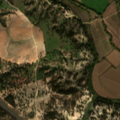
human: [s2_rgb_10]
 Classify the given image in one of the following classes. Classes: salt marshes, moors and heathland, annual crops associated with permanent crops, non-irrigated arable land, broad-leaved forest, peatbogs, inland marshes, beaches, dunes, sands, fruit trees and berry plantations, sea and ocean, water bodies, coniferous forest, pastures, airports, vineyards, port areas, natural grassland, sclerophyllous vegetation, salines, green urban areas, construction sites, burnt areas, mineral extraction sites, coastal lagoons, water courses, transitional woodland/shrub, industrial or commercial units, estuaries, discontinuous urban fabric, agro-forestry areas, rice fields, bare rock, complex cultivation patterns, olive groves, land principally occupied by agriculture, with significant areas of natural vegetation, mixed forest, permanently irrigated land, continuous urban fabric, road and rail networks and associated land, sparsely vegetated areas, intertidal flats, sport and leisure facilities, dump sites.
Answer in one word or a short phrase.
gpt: permanently irrigated land, rice fields, agro-forestry areas, broad-leaved forest